Interaction volume radius: 10 \u00c5
Interaction volume height: 35 \u00c5
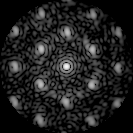
Disorder parameter: 0.3687